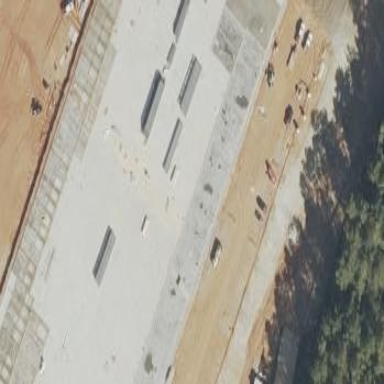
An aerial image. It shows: Warehouse.